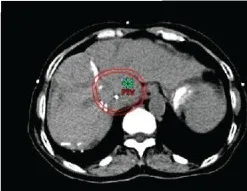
Region of image-guided radiotherapy. Target delineation of gross tumor volume (GTV) and planted target volume (PTV), the inner circle line is GTV, and the outer circle line is PTV.
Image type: radiology (ct)